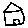
Label: house